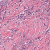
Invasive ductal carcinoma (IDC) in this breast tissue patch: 1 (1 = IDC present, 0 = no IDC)